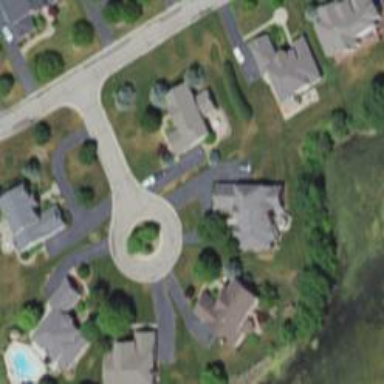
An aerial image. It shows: Turning loop on the road.